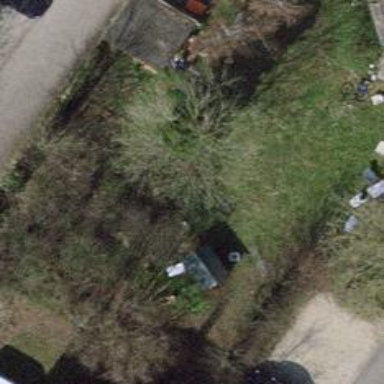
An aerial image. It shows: Deciduous broadleaved tree in garden.